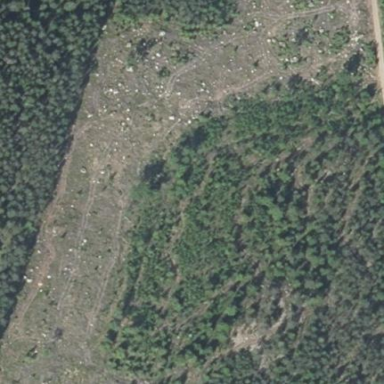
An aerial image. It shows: Clearcut area with scrub vegetation.